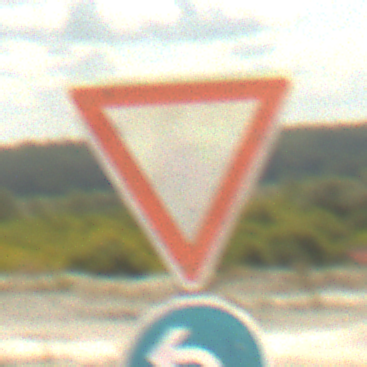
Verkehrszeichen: VorfahrtGewaehren
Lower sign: VorgeschriebeneFahrtrichtungLinks
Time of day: Midday
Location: Outdoor (Beach)
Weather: PartlyCloudy
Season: NotSpecified
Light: Natural